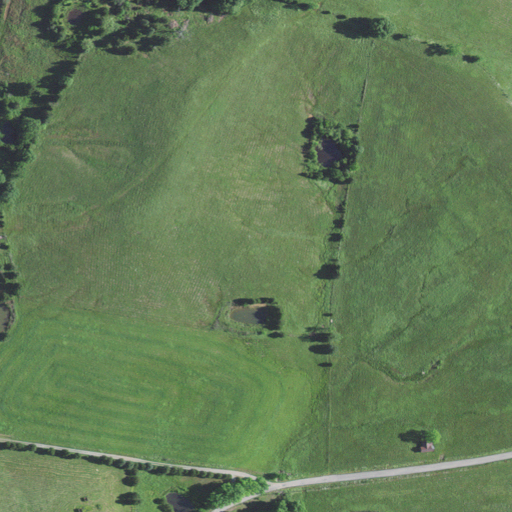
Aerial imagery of ridge(s) in Kentucky named Gary Ridge containing pasture, open development, mixed forest, and deciduous forest